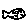
Label: fish